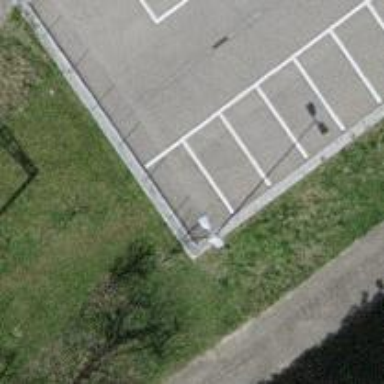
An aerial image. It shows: Pole serving as support.